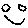
Label: smiley face